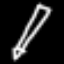
Label: pencil